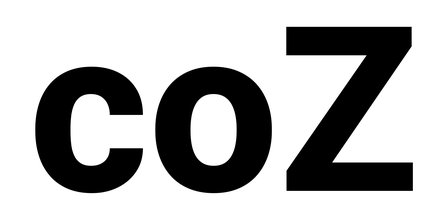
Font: Roboto_ExtraBold